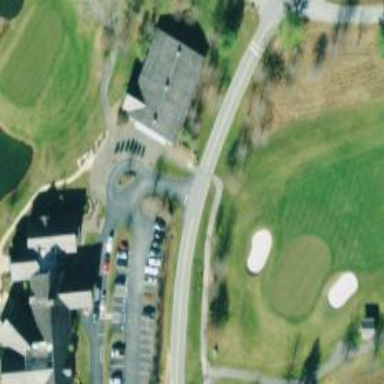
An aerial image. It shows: Service road used as golf cart path.